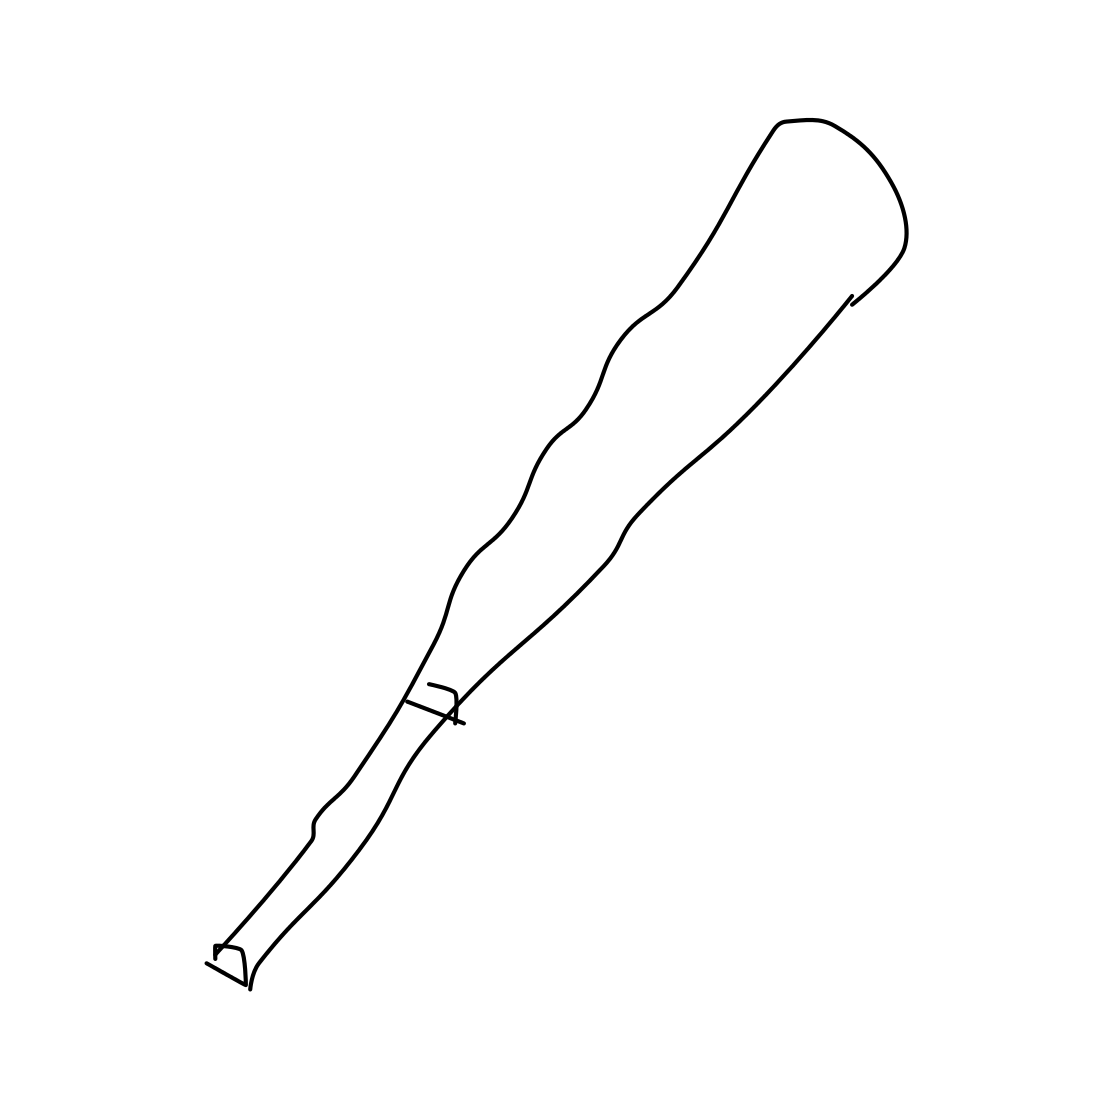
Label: baseball bat